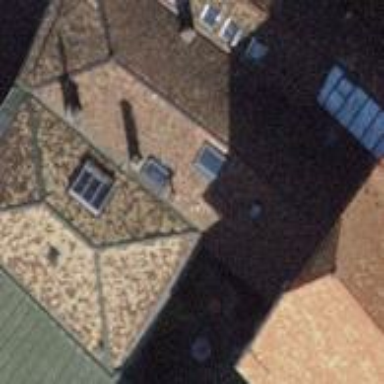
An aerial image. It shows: Building with gabled roof covered in roof tiles. The roof orientation is across the structure.